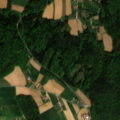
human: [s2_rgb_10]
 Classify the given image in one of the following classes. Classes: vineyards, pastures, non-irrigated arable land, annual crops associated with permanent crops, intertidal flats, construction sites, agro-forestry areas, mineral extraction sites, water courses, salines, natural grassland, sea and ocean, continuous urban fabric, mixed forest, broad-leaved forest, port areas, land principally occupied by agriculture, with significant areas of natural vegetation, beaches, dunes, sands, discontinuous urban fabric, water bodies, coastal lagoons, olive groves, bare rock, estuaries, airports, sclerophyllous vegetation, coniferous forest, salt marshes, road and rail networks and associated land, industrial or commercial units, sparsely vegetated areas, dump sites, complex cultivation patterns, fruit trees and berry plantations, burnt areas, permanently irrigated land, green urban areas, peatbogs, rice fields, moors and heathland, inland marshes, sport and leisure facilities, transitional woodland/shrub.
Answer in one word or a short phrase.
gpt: non-irrigated arable land, complex cultivation patterns, coniferous forest, mixed forest